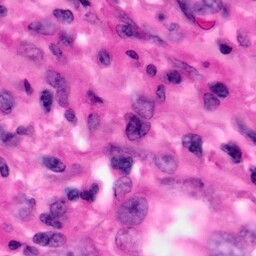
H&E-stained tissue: Pancreatic